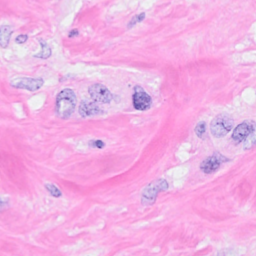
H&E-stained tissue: Breast